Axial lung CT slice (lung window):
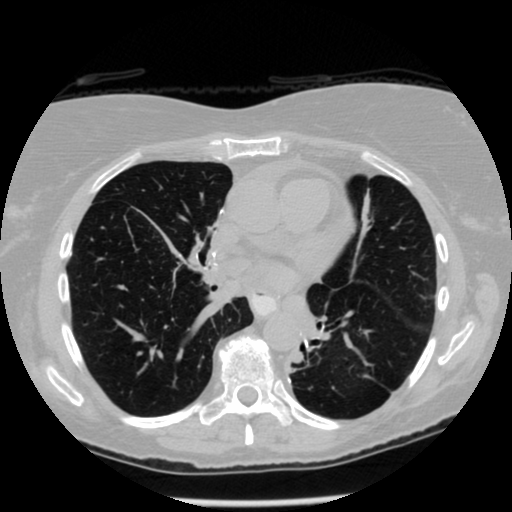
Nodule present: no